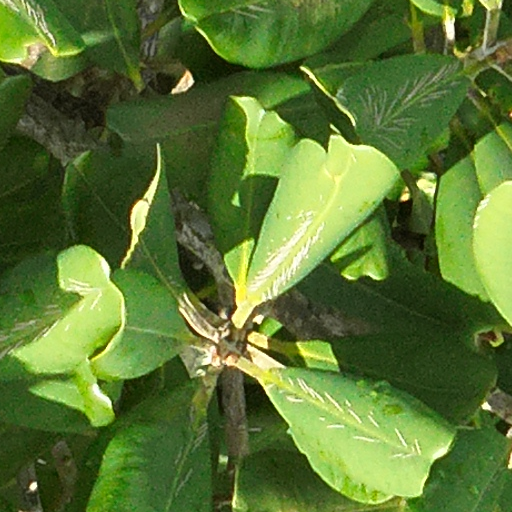
Species: Calophyllum longifolium
GBIF accepted scientific name: Calophyllum longifolium
Crown area (m\u00b2): 255.457